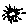
Label: sun